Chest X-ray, PA view. Patient: 26 years old, sex F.
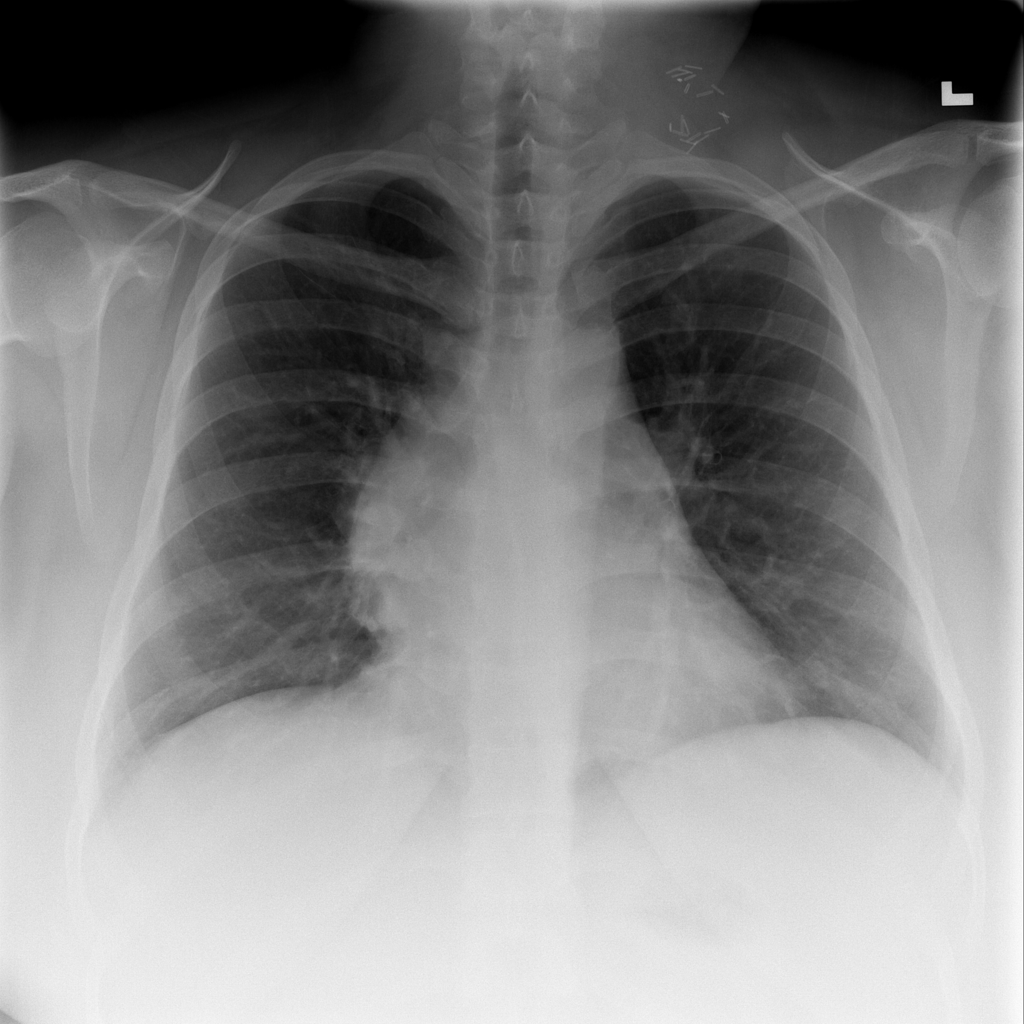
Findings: Infiltration, Mass